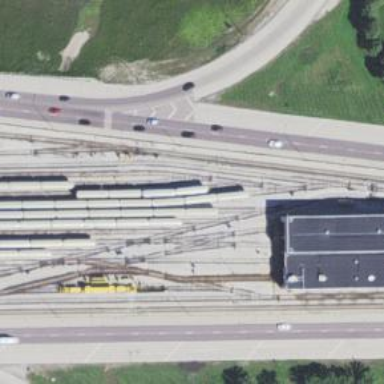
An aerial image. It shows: Electrified rail in service yard.